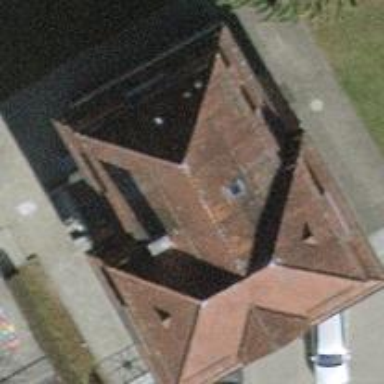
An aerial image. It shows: Kindergarten building.